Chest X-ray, PA view. Patient: 49 years old, sex F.
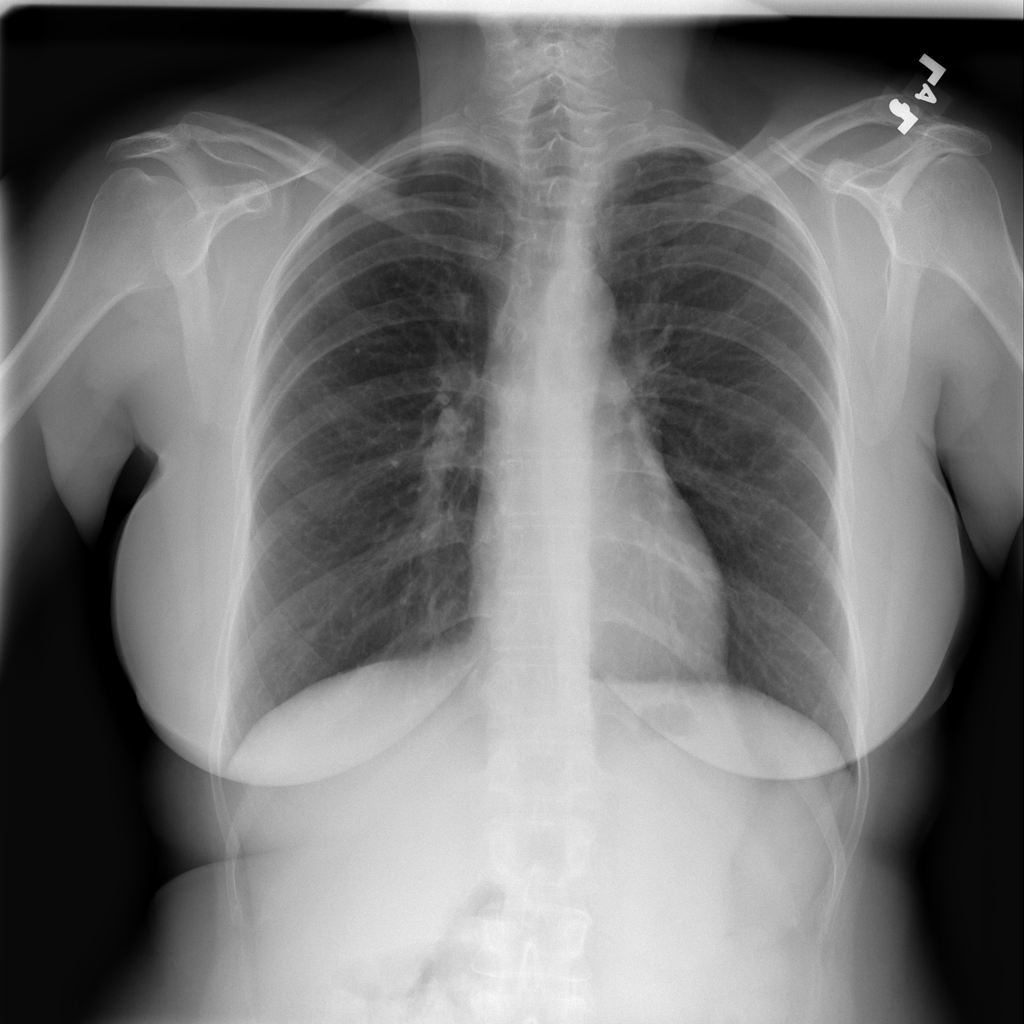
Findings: No Finding